Question: I have to debug a WCF hosted in local IIS. Each time I have to attach two processes "w3wp.exe".
One ID is 7624, the other is 8372.
Users: one is "IIS APPPOOL\ASP.NET V4.0 Integrated[administrator]
'''
the other one is "IIS APOOL DefaultAppPool[administrator]
'''
Questions:
1. What they are? (google search but bo clue)
2. Can I just attach one process rather all?
Thanks
See IIS image:

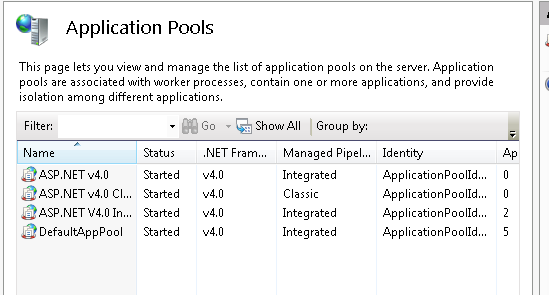
Answer: Application pool is the set of apps that run under same worker process.
Important thing in practice is that one app pool can serve only applications with same version of .NET (version of .NET CLR - to be precise). It is also good to remember that applications from the same app pool will "share" recycling of worker process.
So, you should look up at the IIS in which app pool your service is running and debug only process associated with this app pool.